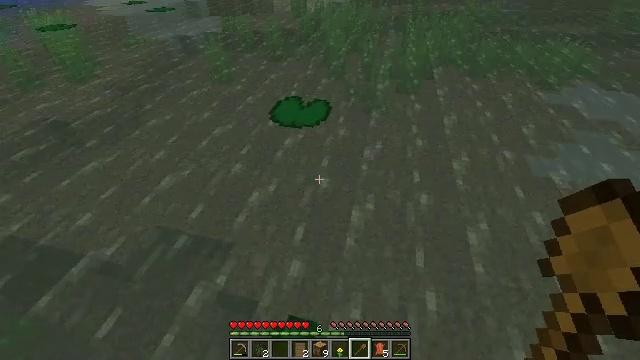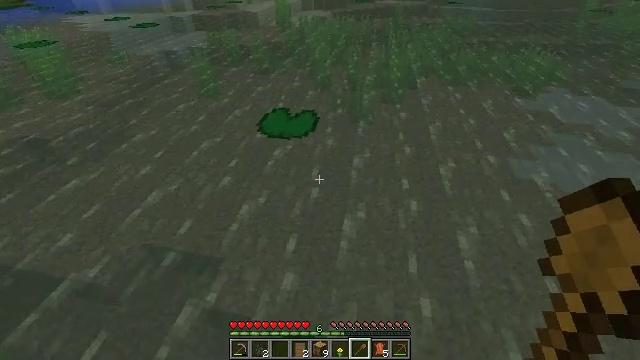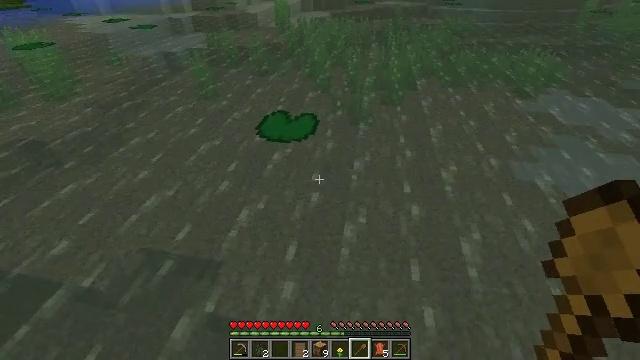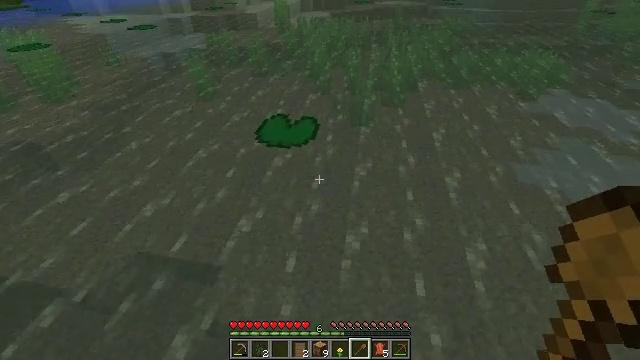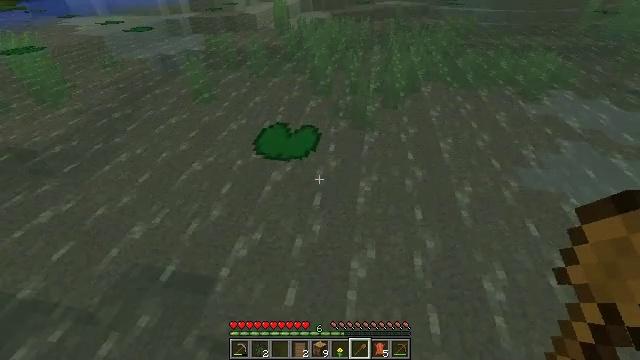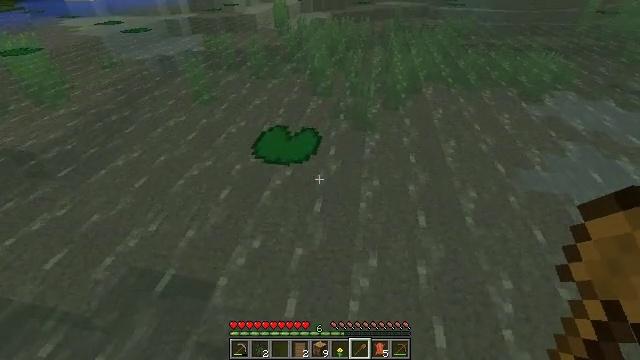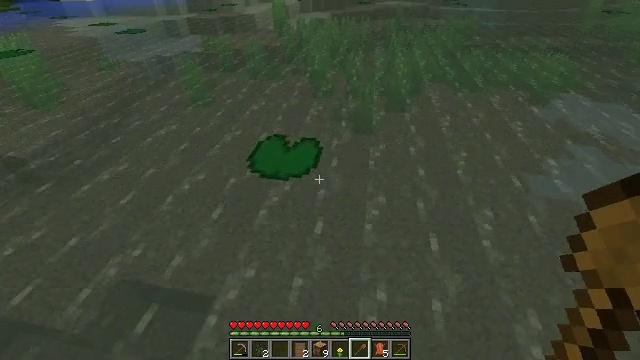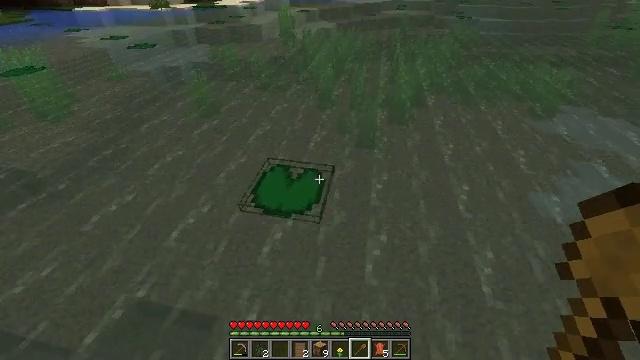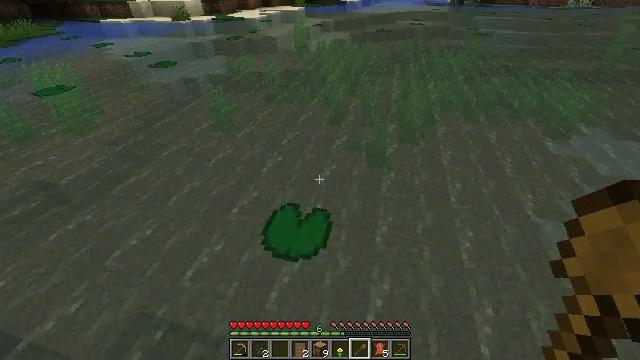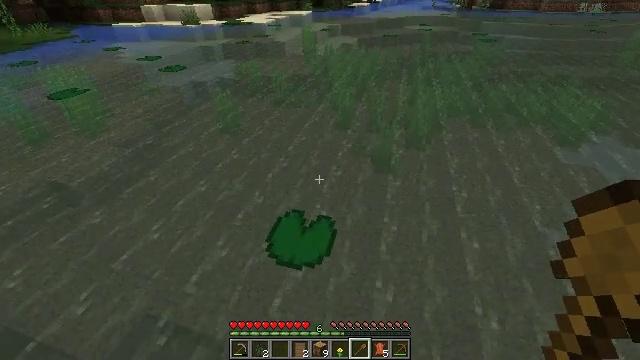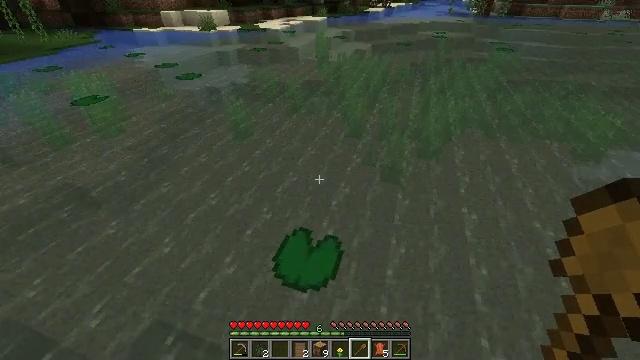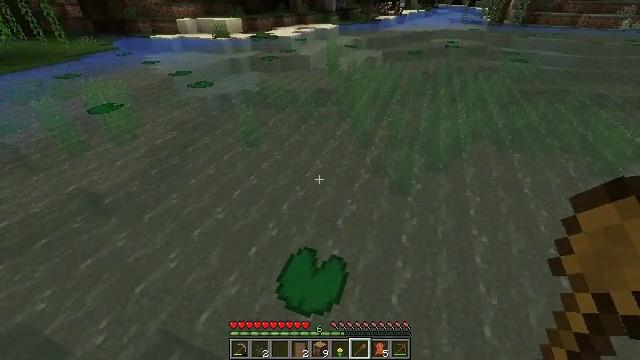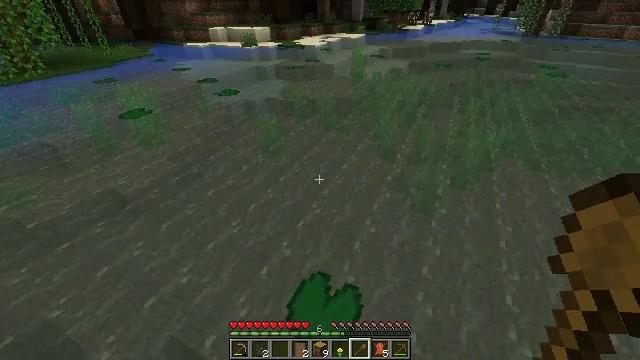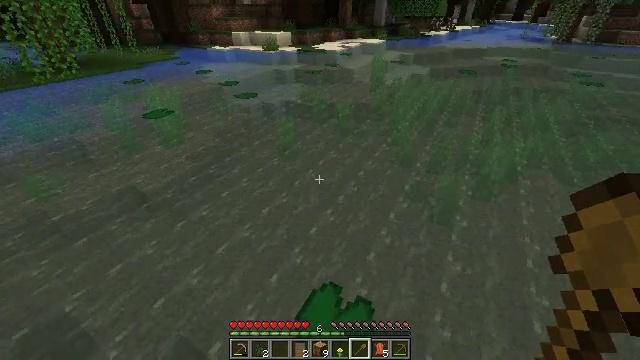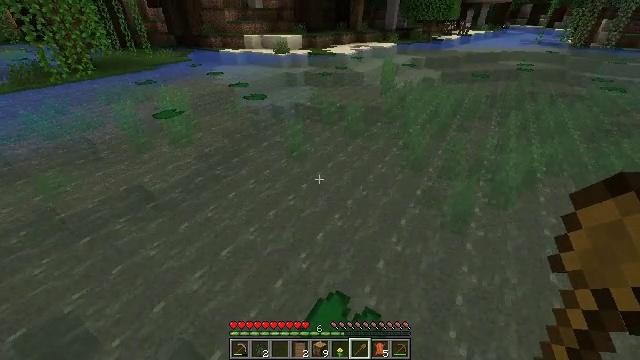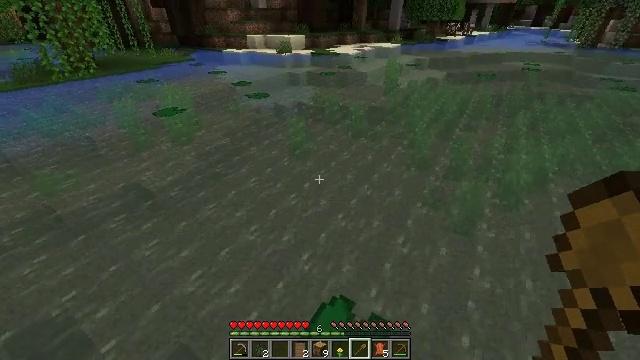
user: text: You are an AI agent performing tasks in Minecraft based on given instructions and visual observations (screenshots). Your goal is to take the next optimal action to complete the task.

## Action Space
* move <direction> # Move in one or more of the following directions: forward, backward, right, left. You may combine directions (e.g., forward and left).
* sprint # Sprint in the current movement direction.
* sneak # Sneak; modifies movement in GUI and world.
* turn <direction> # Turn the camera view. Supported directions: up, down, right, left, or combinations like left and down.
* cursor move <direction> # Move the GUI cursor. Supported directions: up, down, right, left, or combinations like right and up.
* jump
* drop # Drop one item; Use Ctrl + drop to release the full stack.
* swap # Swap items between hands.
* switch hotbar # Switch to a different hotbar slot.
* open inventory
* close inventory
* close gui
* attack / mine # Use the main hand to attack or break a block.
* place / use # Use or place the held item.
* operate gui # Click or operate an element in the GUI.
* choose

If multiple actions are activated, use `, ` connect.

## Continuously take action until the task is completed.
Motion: motion action
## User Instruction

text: Gather grass on the ground.
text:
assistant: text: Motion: turn right and up
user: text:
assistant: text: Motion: move forward
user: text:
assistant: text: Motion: move forward
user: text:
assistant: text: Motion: move forward
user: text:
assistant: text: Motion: move forward
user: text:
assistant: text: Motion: move forward
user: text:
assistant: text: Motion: move forward, turn left, jump
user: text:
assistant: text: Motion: move forward, turn left, jump
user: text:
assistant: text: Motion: move forward, turn left, jump
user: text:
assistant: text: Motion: move forward, turn left, jump
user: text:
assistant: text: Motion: move forward and move left, turn left, jump
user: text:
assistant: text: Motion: move forward and move left, turn left and up, jump
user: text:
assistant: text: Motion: move forward and move left, turn left, jump
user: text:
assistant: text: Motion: move forward and move left, turn left, jump
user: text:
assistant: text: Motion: move forward and move left, jump
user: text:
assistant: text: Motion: move forward and move left, jump
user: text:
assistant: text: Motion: move forward, jump
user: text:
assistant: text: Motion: move forward, jump
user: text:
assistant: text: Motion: move forward, jump
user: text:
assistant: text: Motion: move forward, jump
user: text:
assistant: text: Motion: move forward, turn left, jump
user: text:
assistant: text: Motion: move forward, turn left and up, jump
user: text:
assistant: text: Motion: move forward, turn left and up, jump
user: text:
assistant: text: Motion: move forward, turn left and up, jump
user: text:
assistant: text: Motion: move forward, turn left and up, jump
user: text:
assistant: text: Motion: move forward, turn up, jump
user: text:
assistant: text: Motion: move forward, turn right and up
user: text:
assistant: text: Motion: move forward, turn right and up
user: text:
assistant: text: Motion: move forward
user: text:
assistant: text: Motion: move forward